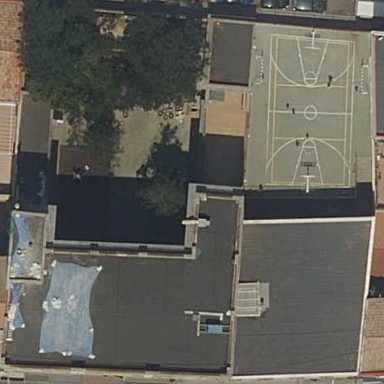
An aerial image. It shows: School.